Field crop: tomato
Growth stage: 1
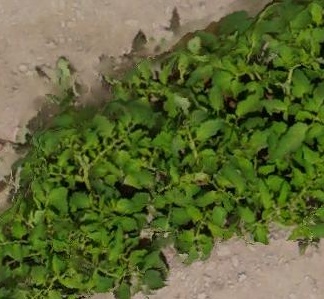
Species: tomato